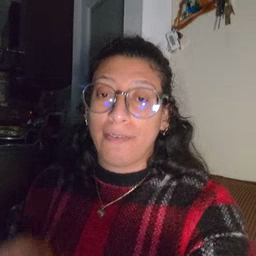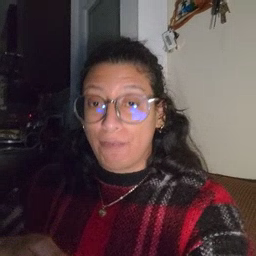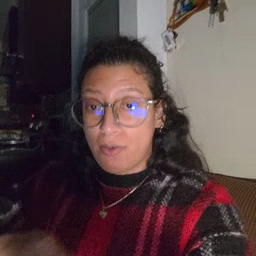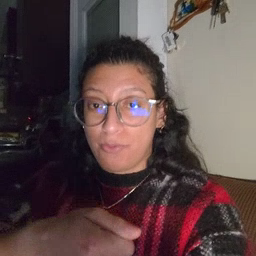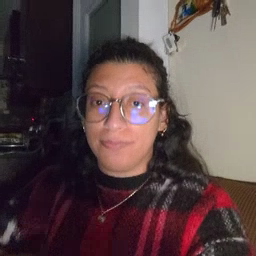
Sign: vacuum